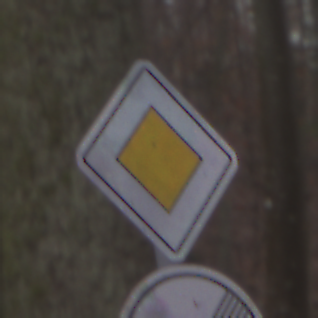
Verkehrszeichen: Vorfahrtsstrasse
Zusatzzeichen unten: EndeGeschwindigkeit60
Umgebung: Outdoor, Nature
Tageszeit: Midday
Wetter: Overcast
Licht: Natural
Jahreszeit: Autumn
Kontrast: LowContrast